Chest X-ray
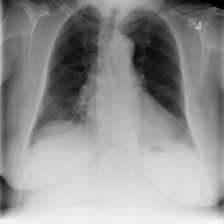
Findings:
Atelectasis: negative
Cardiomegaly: negative
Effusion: negative
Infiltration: negative
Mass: negative
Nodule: negative
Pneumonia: negative
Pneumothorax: negative
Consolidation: negative
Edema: negative
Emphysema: negative
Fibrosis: negative
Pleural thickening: negative
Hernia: negative